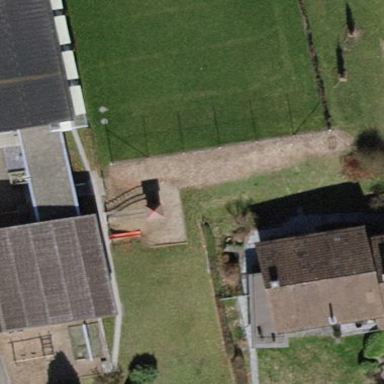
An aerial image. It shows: Playground area for leisure land.